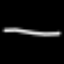
Label: line